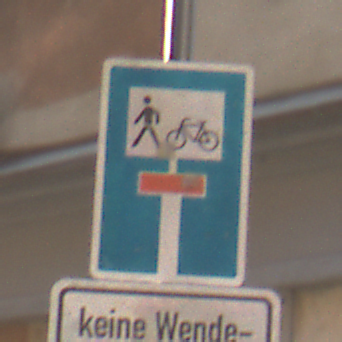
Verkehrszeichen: SackgasseRadverkehrFussgaengerDurchlaessig
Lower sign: HinweisGeaenderteVorfahrtVerkehrsfuehrungVerkehrsregelung3
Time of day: Midday
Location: Outdoor (Urban)
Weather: Clear
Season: NotSpecified
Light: Natural